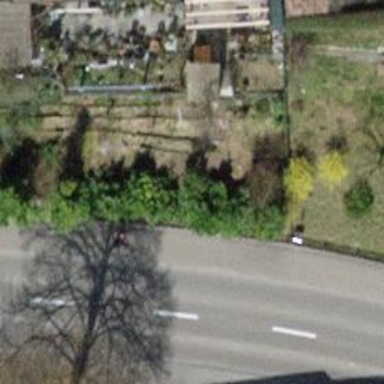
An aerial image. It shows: Retaining wall.